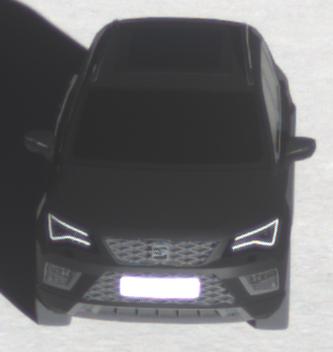
Make: SEAT
Model: Ateca 1.0 TSI Ecomotive
Detailed model: Ateca (5FP)
Model produced from: 2016/08
Model produced until: 2018/08
Doors: 5
Color: black
Road condition: dry road
Daytime: sunrise or sunset
Contrast: high contrast